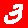
Digit: 3